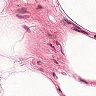
Metastatic tissue present: no